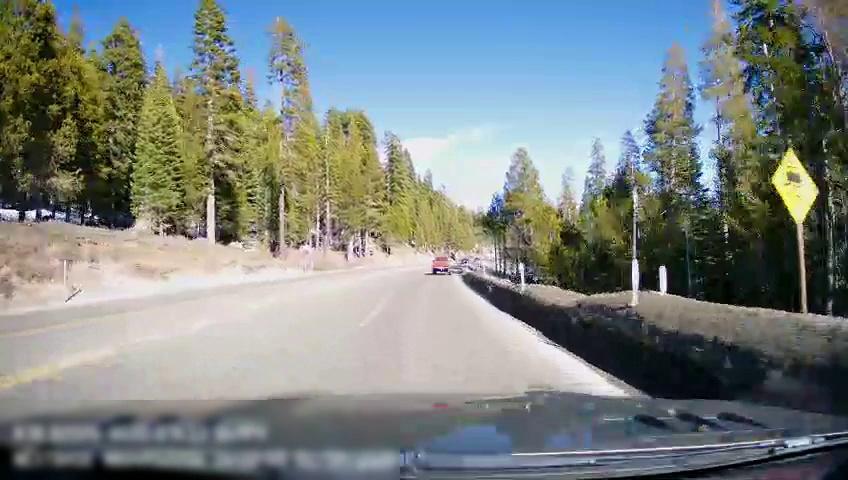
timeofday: Day
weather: Sunny
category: Drivable Space
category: Vehicles | Truck
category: Lanes | Current Lane
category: Lanes | Current Lane
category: Traffic | Signs